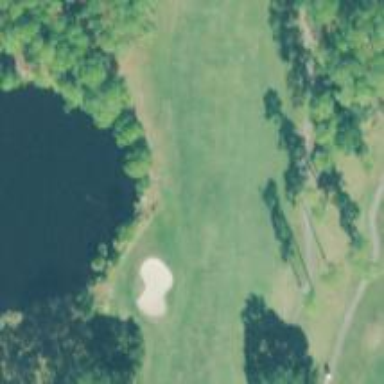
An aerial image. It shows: Golf hole.